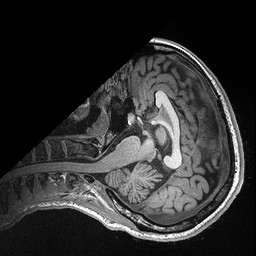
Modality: T1w
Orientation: axial
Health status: healthy
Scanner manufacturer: siemens
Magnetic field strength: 3 T
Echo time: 0.00298 s